Interaction volume radius: 5 \u00c5
Interaction volume height: 20 \u00c5
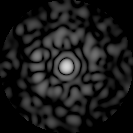
Disorder parameter: 0.8581